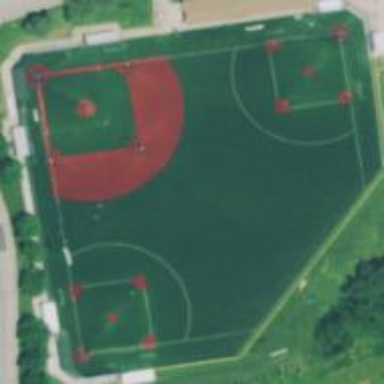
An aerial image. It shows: Baseball pitch for leisure land.